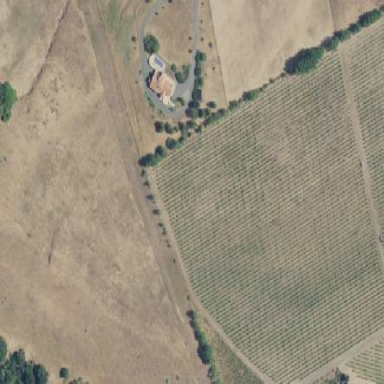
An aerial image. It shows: Vineyard growing grapes.